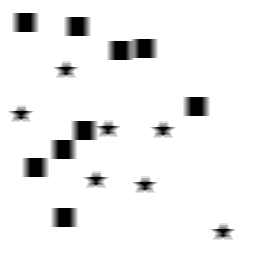
Squares: 9
Triangles: 0
Stars: 7
Total shapes: 16